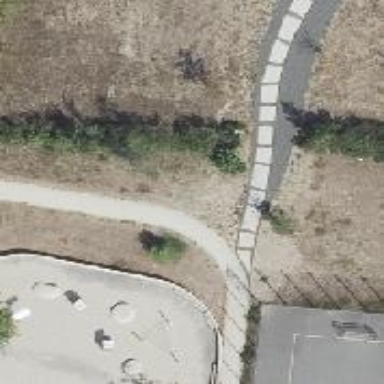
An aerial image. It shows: Footway with sandy surface.